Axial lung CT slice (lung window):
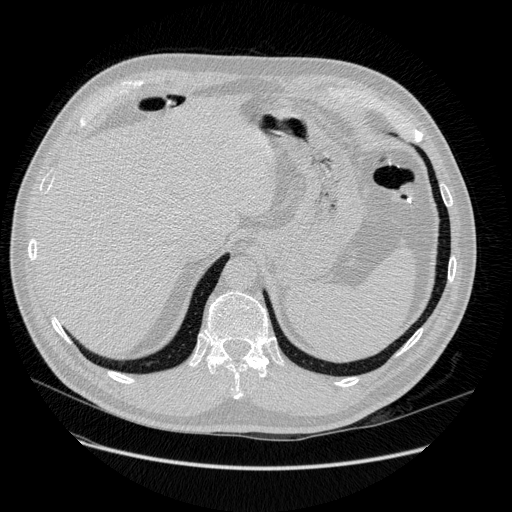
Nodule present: no